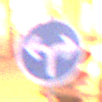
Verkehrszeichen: VorgeschriebeneFahrtrichtungRechtsOderLinks
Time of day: Night
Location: Outdoor (Urban)
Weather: PartlyCloudy
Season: NotSpecified
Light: Artificial